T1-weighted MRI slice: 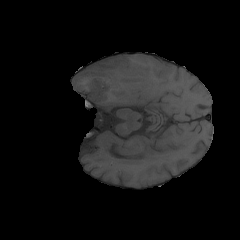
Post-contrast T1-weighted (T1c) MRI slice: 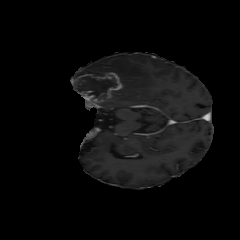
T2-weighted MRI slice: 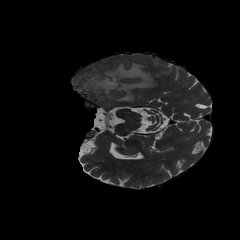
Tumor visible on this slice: yes